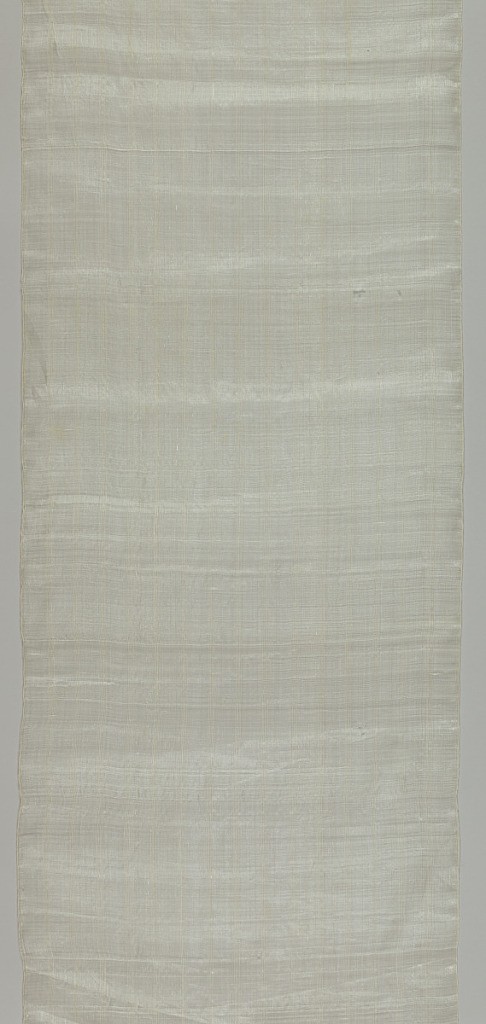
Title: Textile
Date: ca. 1880
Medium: piña (pineapple) fiber, cotton Technique: plain weave
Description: Length of white piña cloth, fine white stripes.